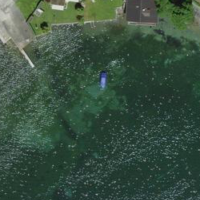
EUNIS habitat code: 14
Species observed at this site:
Certhia brachydactyla
Tachybaptus ruficollis
Corvus corone
Podiceps cristatus
Turdus philomelos
Fulica atra
Dendrocopos major
Podiceps nigricollis
Turdus viscivorus
Bucephala clangula
Buteo buteo
Sylvia atricapilla
Chroicocephalus ridibundus
Muscicapa striata
Phylloscopus collybita
Larus michahellis
Cygnus olor
Erithacus rubecula
Pica pica
Phoenicurus ochruros
Sitta europaea
Garrulus glandarius
Picus viridis
Accipiter nisus
Cyanistes caeruleus
Anas platyrhynchos
Sturnus vulgaris
Chloris chloris
Aythya ferina
Larus canus
Troglodytes troglodytes
Aythya fuligula
Fringilla coelebs
Passer domesticus
Carduelis carduelis
Turdus merula
Columba palumbus
Phalacrocorax carbo
Parus major
Hirundo rustica
Milvus migrans
Milvus milvus
Mergus merganser
Anser anser
Motacilla alba
Delichon urbicum